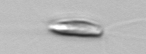
Label: Chrysochromulina